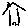
Label: house